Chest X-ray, PA view. Patient: 32 years old, sex M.
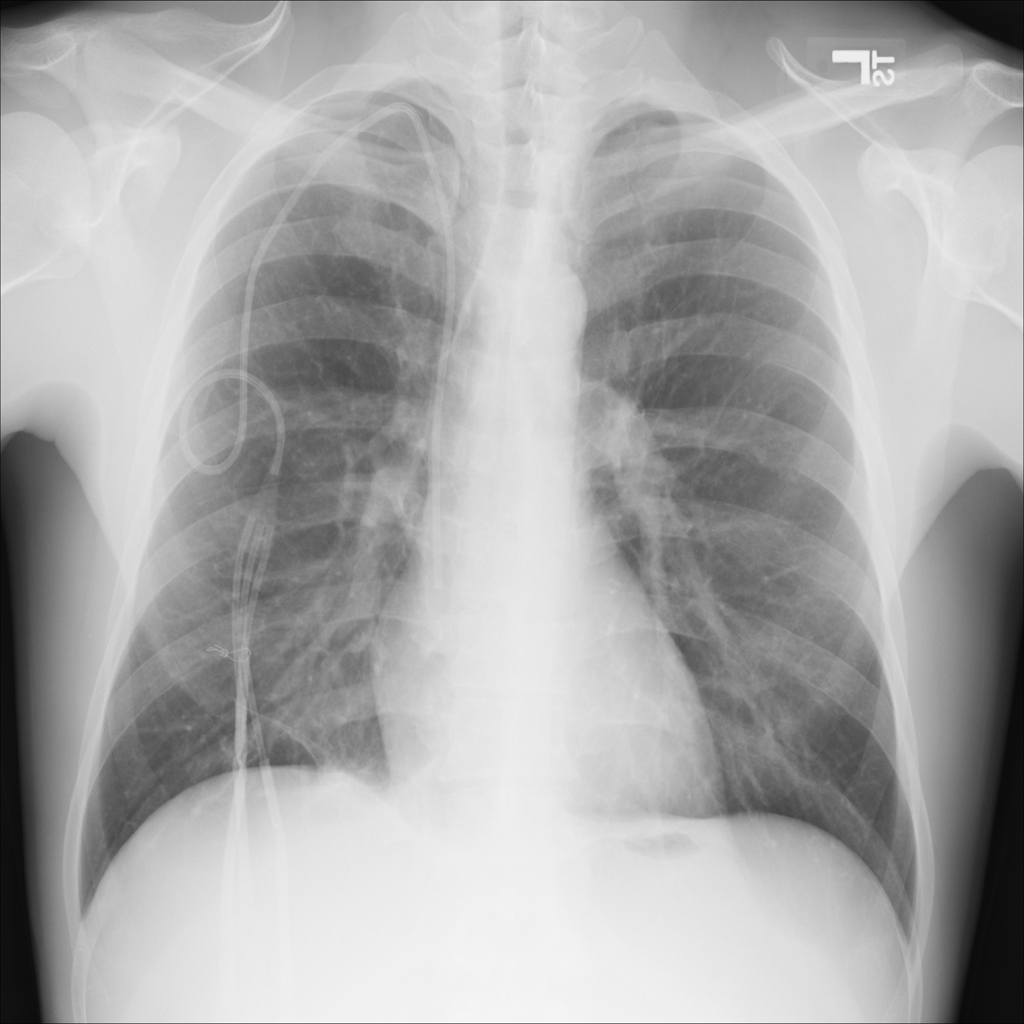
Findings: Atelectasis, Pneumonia